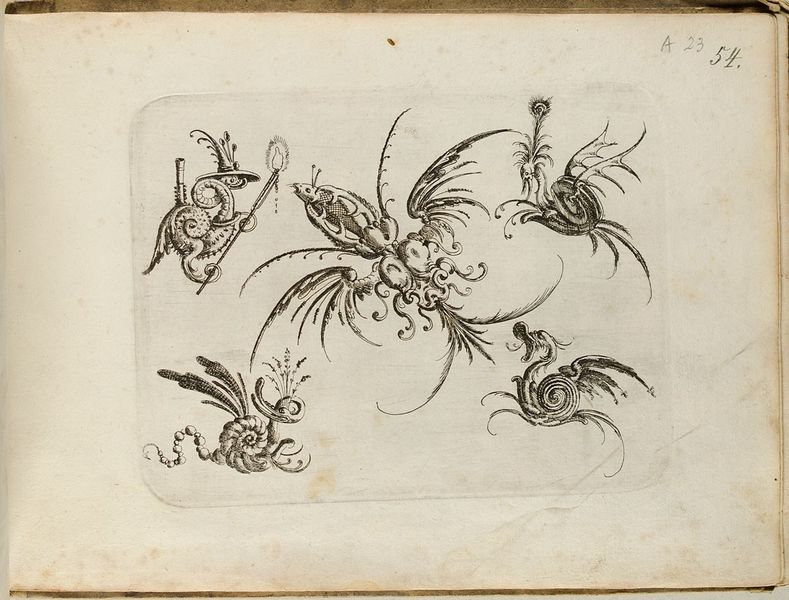
Titel: Groteske Figuren mit Knorpelwerk, Blatt aus dem 'Neuw Grotteßken Buch'
Künstler: Christoph Jamnitzer
Standort: Hamburg
Institution: Museum für Kunst und Gewerbe Hamburg
Schlagwörter: flügel, skizze, tiere, federn, papier, stab, grafik, graphik, zahlen, ornamente, fotografie, photographie, druckgraphik, druckgrafik, radierung, seite, gestalten, maul, zunge, fabelwesen, spiralen, ungeheuer, drachen, monster, groteske, fabeltier, fabeltiere, gerippt, zwitterwesen, monstrum, knorpelwerk, reproduktionen, druckerzeugnisse, ornamentstich, vorlageblätter